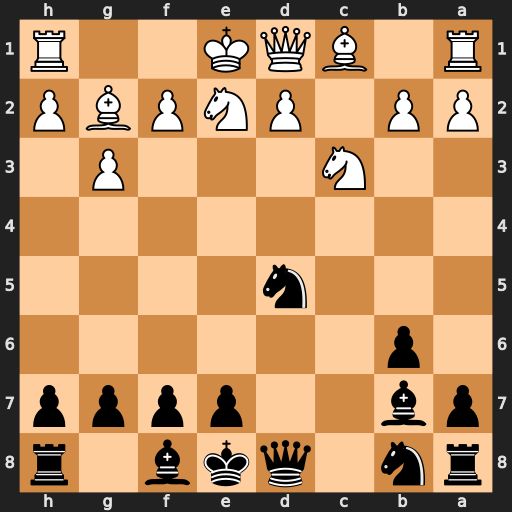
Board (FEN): rn1qkb1r/pb2pppp/1p6/3n4/8/2N3P1/PP1PNPBP/R1BQK2R
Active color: b
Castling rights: KQkq
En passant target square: -
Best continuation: Nxc3 Bxb7 Nxd1